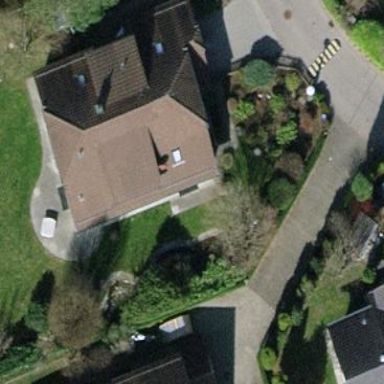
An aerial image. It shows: Detached building with hipped roof shape.